Field crop: tomato
Growth stage: 2
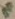
Species: solanum